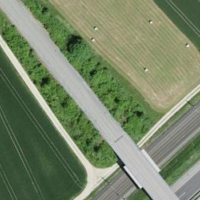
EUNIS habitat code: 57
Species observed at this site:
Prunus spinosa